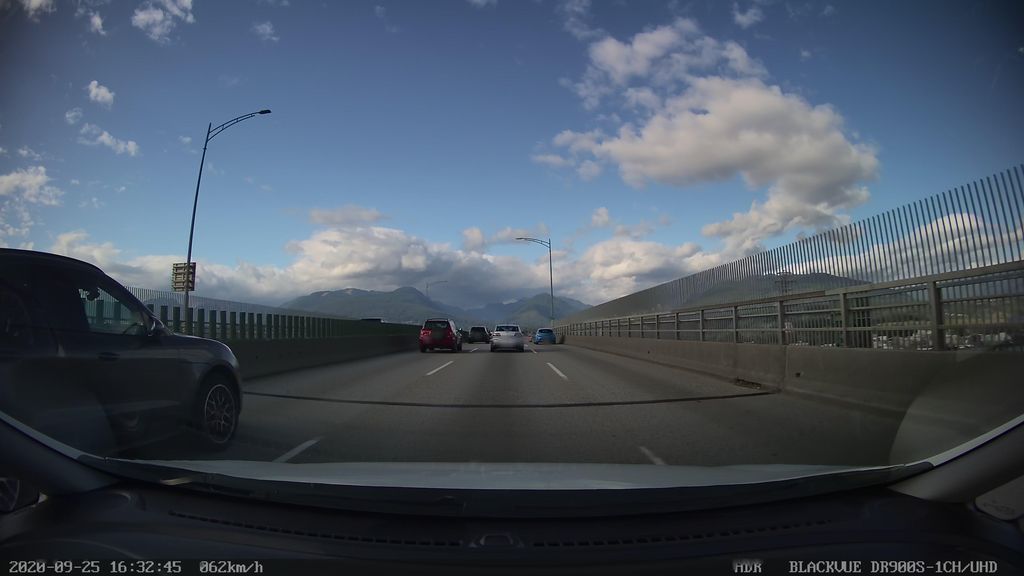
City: vancouver